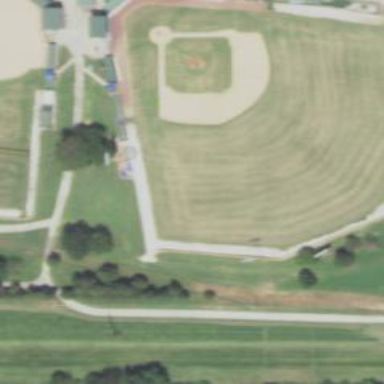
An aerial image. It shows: Baseball pitch for leisure land activities.